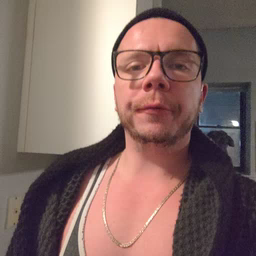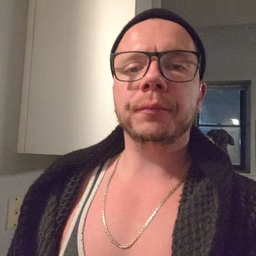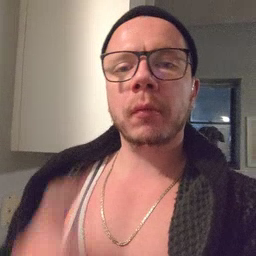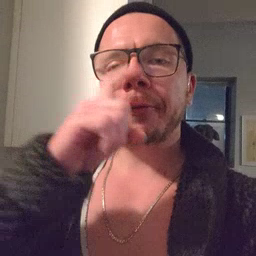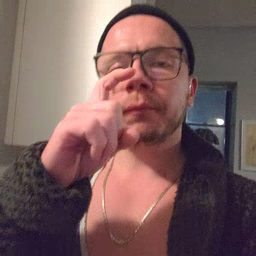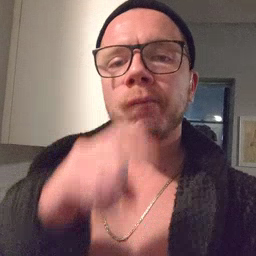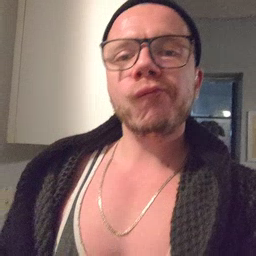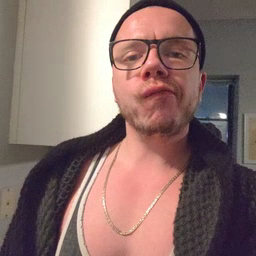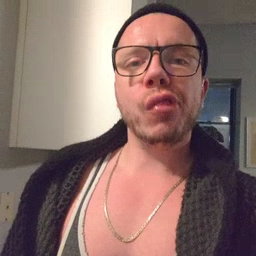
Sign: doll